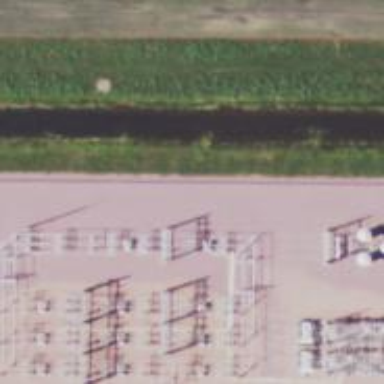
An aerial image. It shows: Switch for power supply.